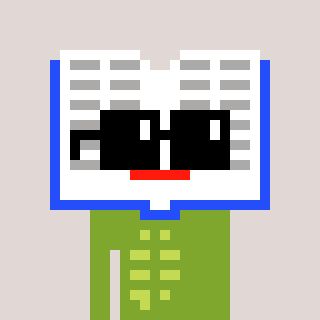
a pixel art character with square black sunglasses, a dictionary-shaped head and a slimegreen-colored body on a warm background